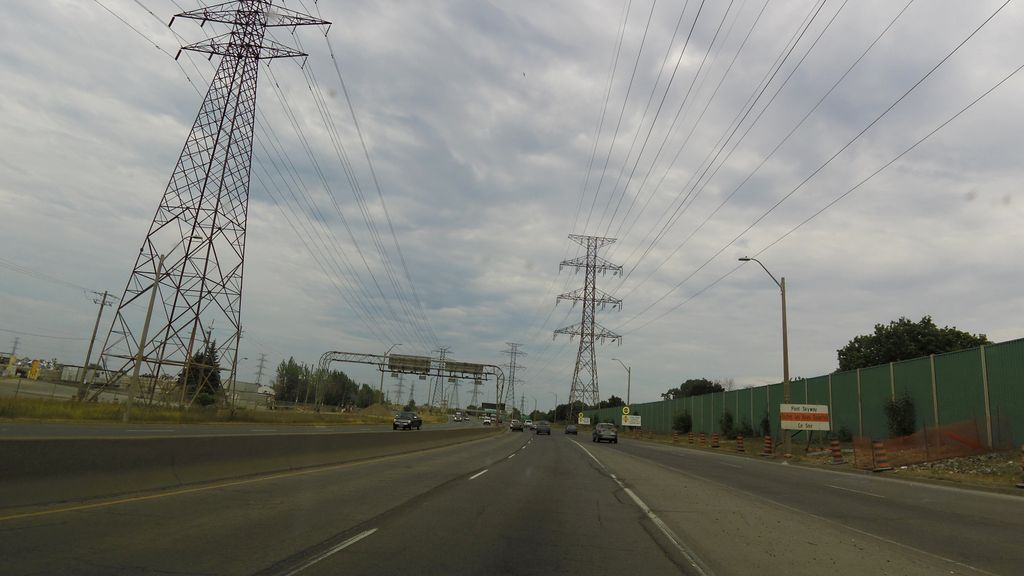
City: hamilton